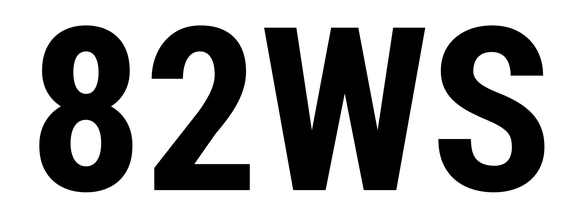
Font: Roboto_Condensed_Bold